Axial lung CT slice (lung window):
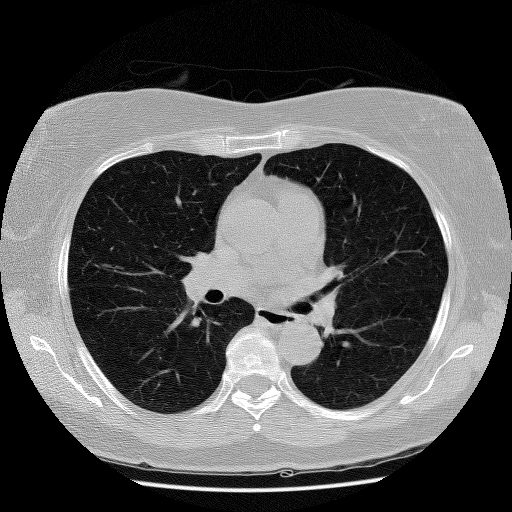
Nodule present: no